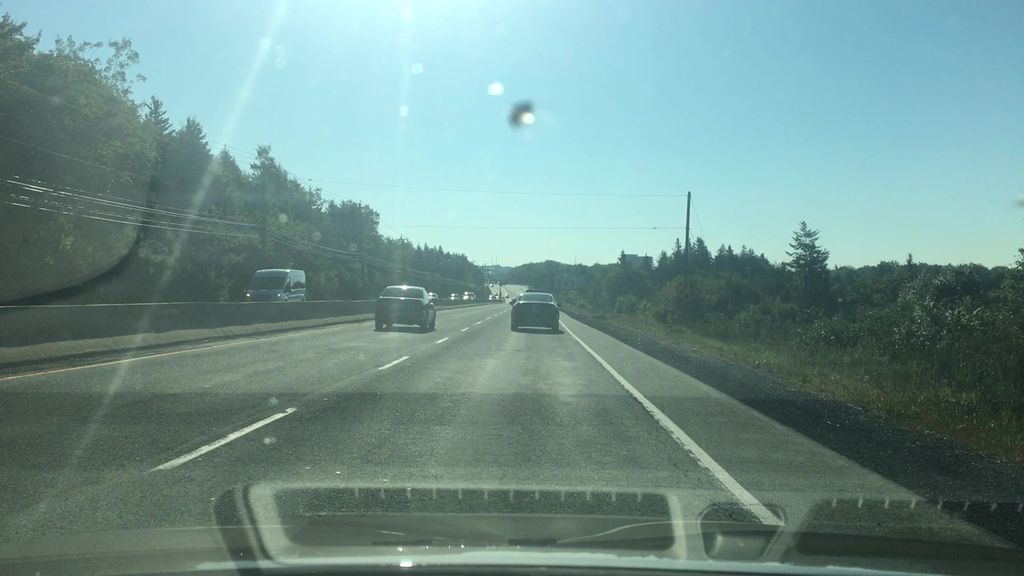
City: halifax